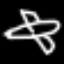
Label: airplane